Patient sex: M
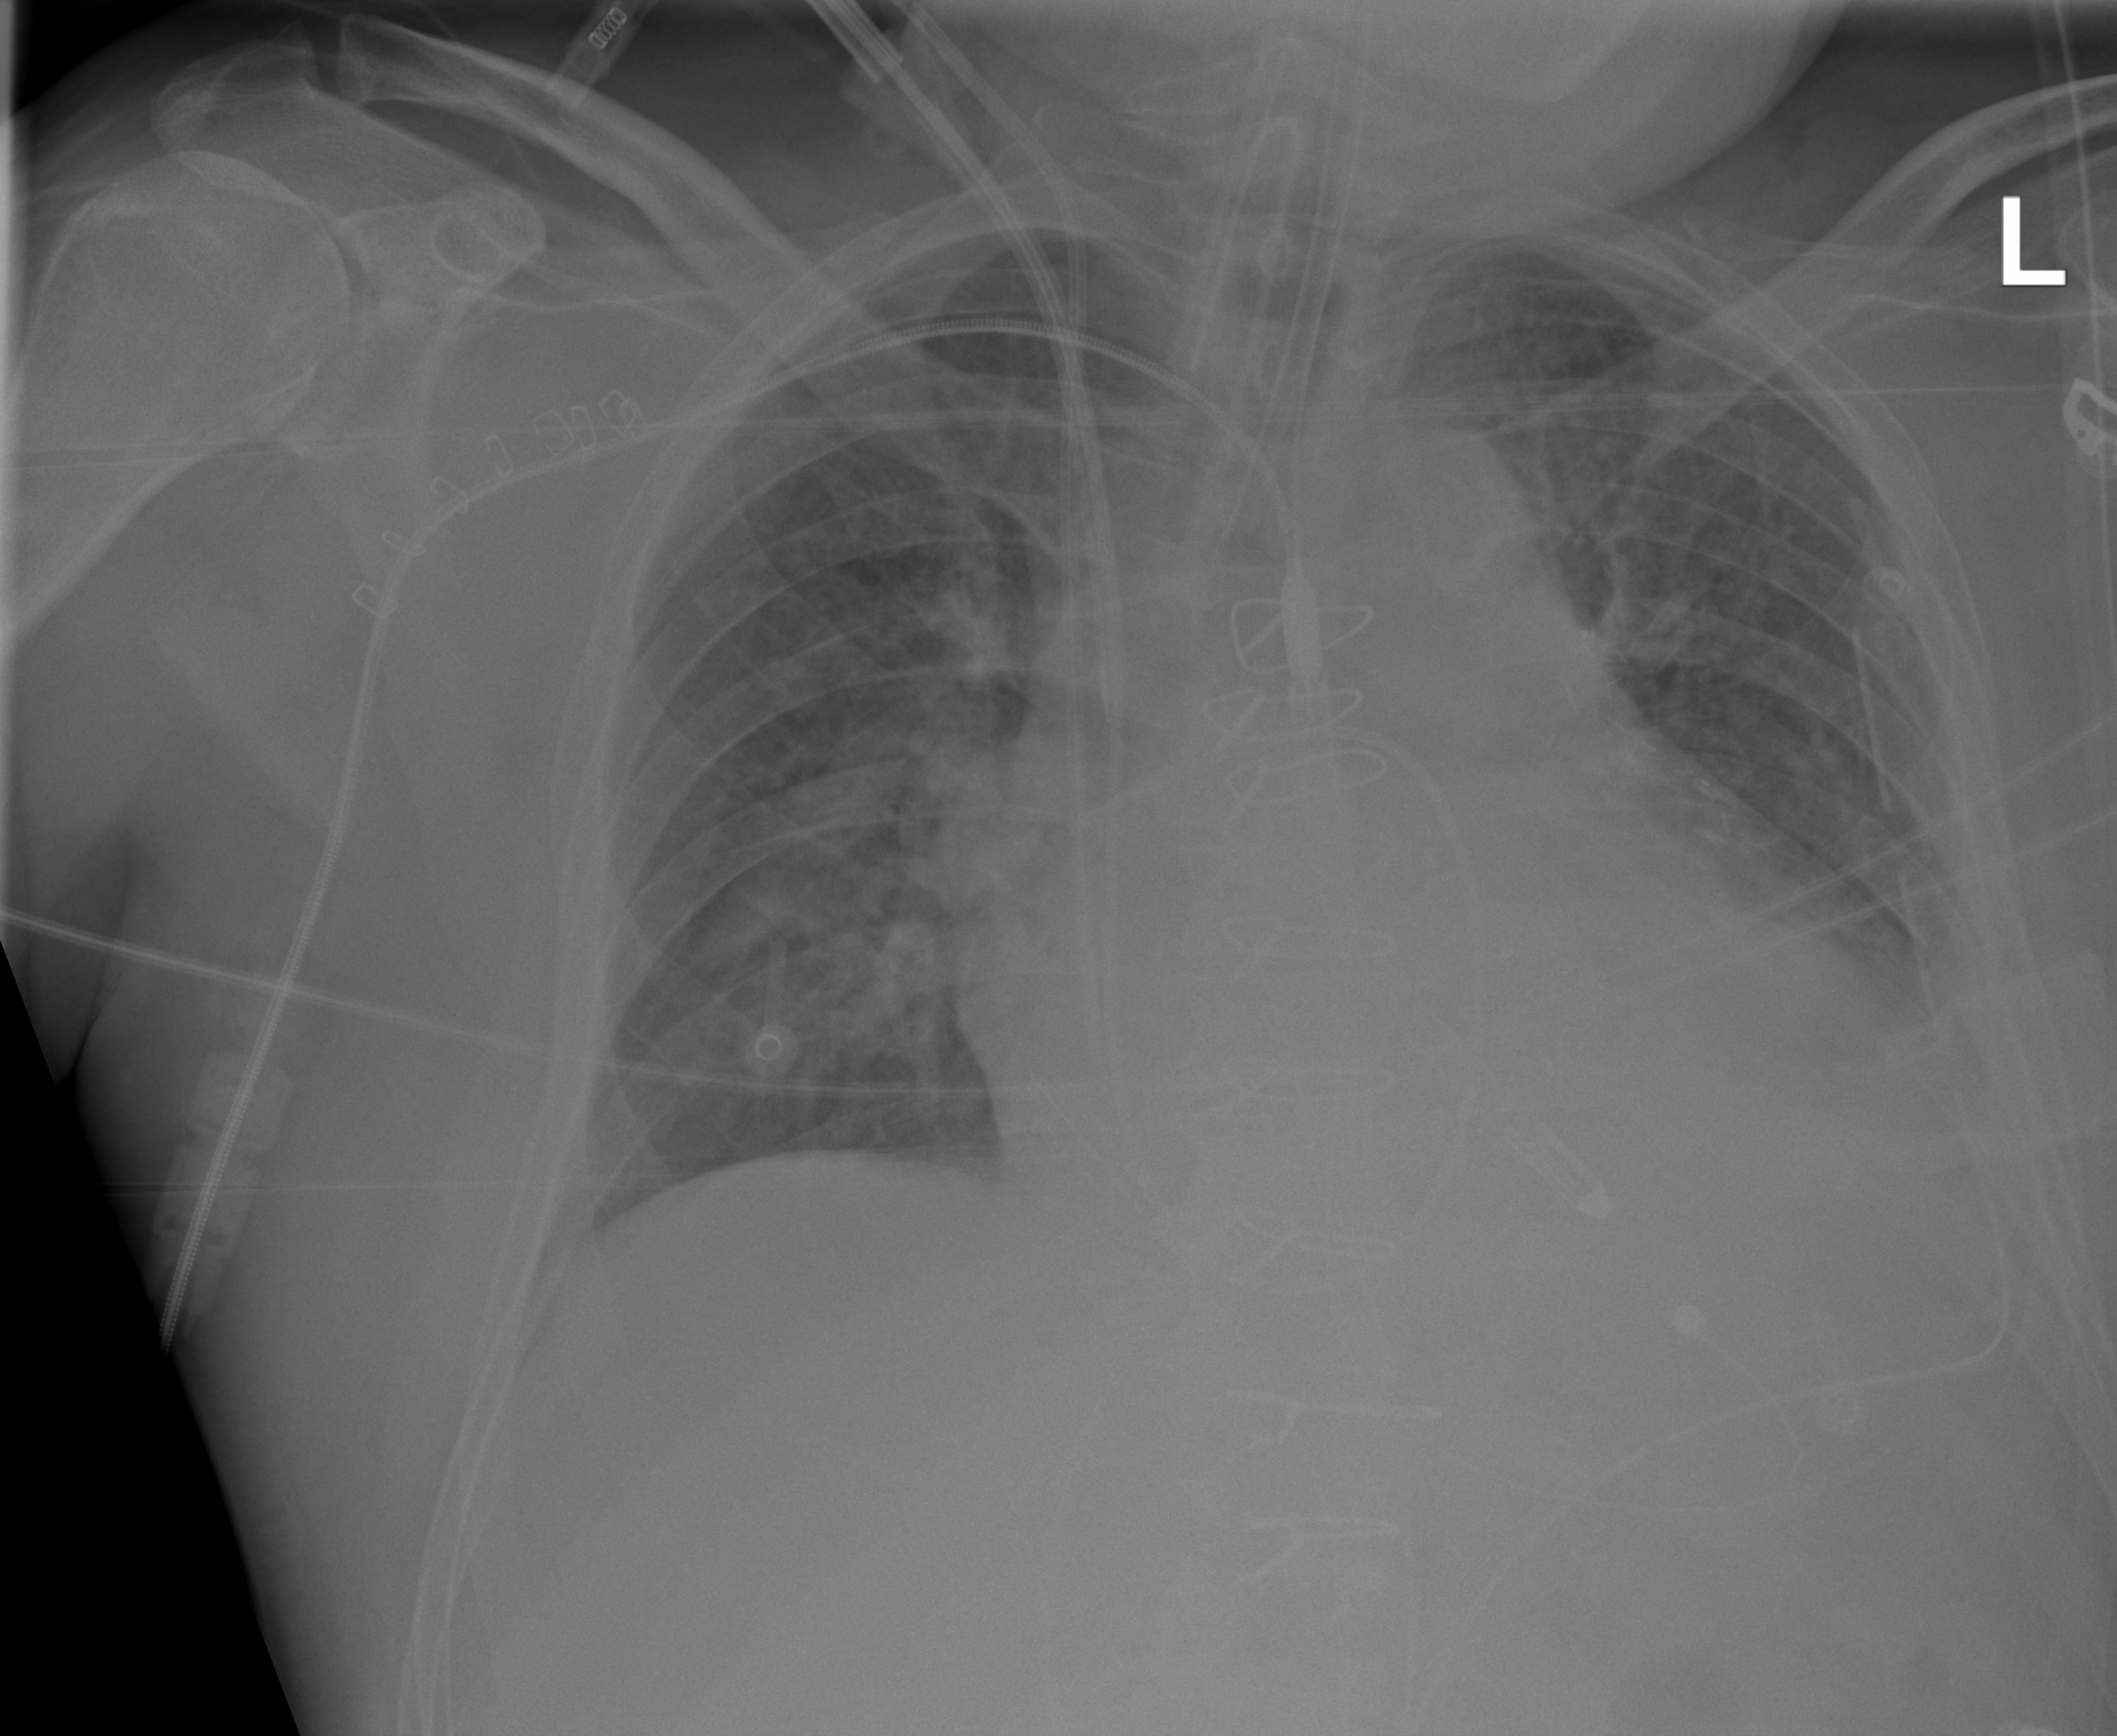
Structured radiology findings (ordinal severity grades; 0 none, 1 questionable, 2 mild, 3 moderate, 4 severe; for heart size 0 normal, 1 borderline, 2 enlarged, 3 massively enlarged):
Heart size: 1
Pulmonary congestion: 2
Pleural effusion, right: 0
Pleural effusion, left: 0
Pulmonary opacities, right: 0
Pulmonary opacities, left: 0
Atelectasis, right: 2
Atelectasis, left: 2